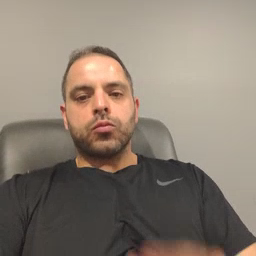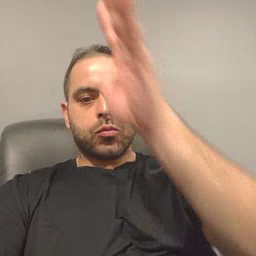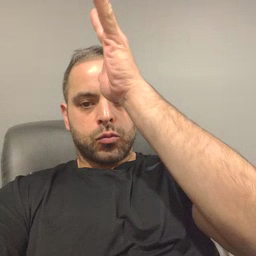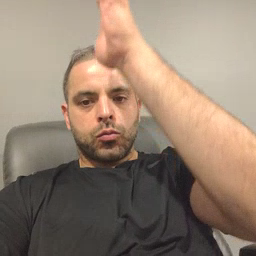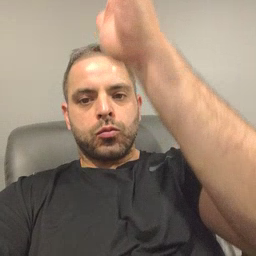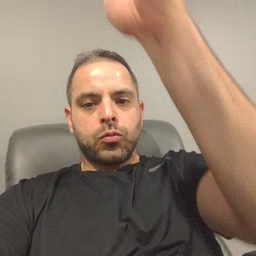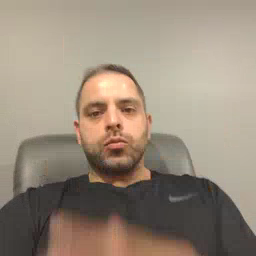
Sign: grandpa